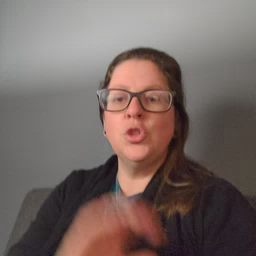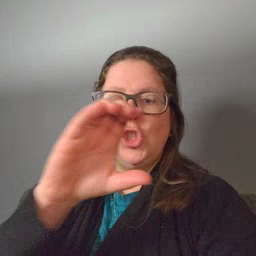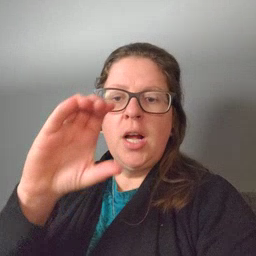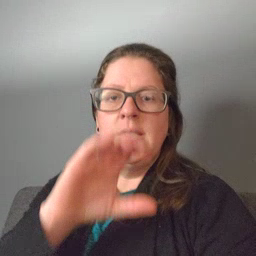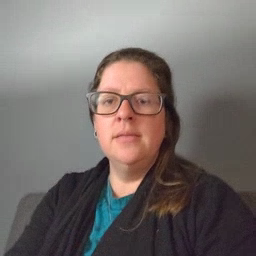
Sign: chocolate